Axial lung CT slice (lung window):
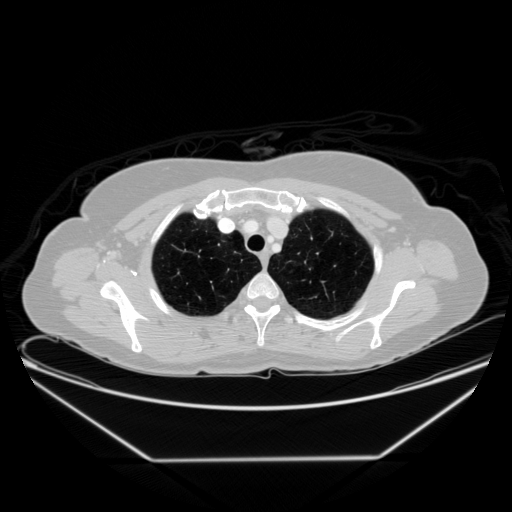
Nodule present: no